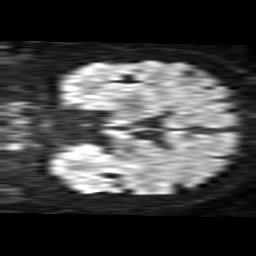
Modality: TRACE
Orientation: coronal
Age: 54
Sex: male
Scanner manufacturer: philips
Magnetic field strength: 1.5 T
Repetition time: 3.509 s
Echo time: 0.09257 s